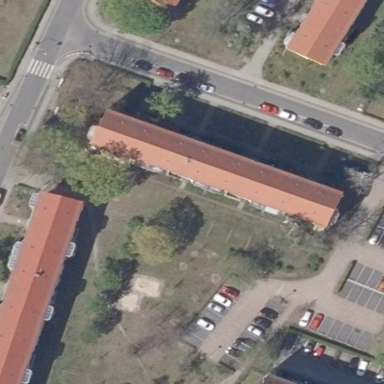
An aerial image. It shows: Building with gabled roof.